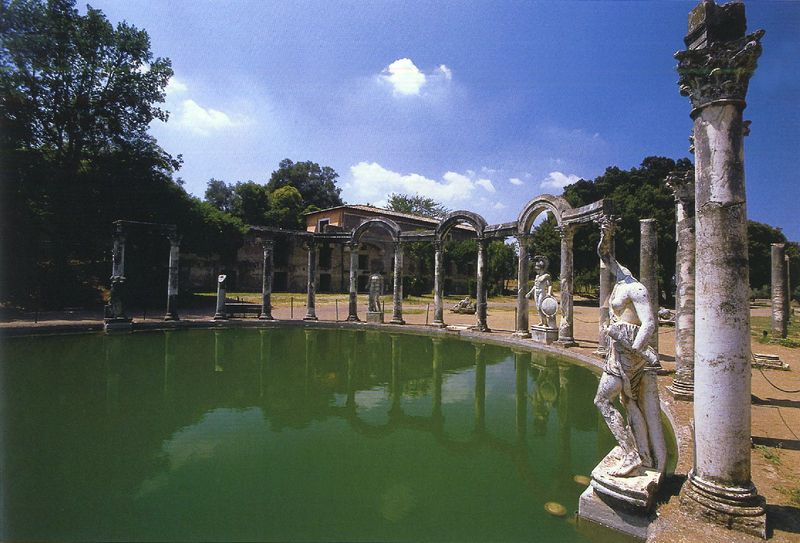
Titel: Tivoli, Villa Hadriana, Serapeion
Standort: Tivoli, Villa Hadriana (EU - I - Latium)
Schlagwörter: blau, gott, himmel, kopf, laub, schatten, wasser, weiß, wolken, bäume, grün, landschaft, ocker, sand, see, teich, fenster, licht, marmor, säule, säulen, anlage, gebäude, haus, park, weg, wiese, sockel, häuser, natur, spiegelung, sonne, wald, rund, bassin, garten, statue, farbig, bogen, italien, figuren, rundbogen, kaiser, spiegeln, foto, bögen, gang, ruine, antike, becken, arkaden, rom, kapitell, halbkreis, villa, skulpturen, statuen, antik, götter, griechisch, basis, korinthisch, fotographie, wasserbecken, römisch, klassisch, hadrian, tivoli, nymphäum, sulen, gööter, villa hadriana, dachg